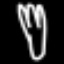
Label: fork